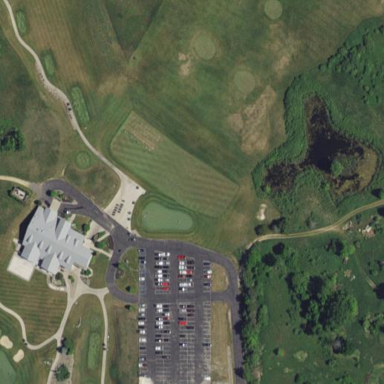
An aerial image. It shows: Grassy area designated as golf tee.